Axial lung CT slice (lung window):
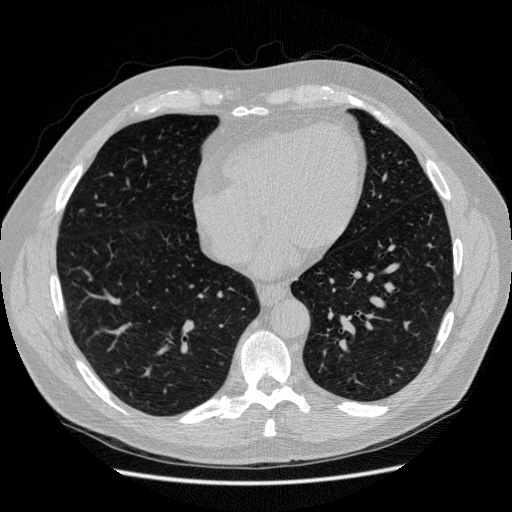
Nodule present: no